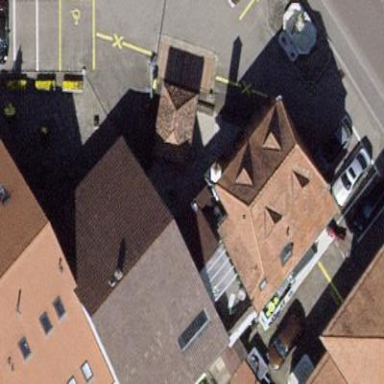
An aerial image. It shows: Beautiful church building.